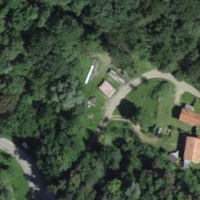
EUNIS habitat code: 41
Species observed at this site:
Allium ursinum